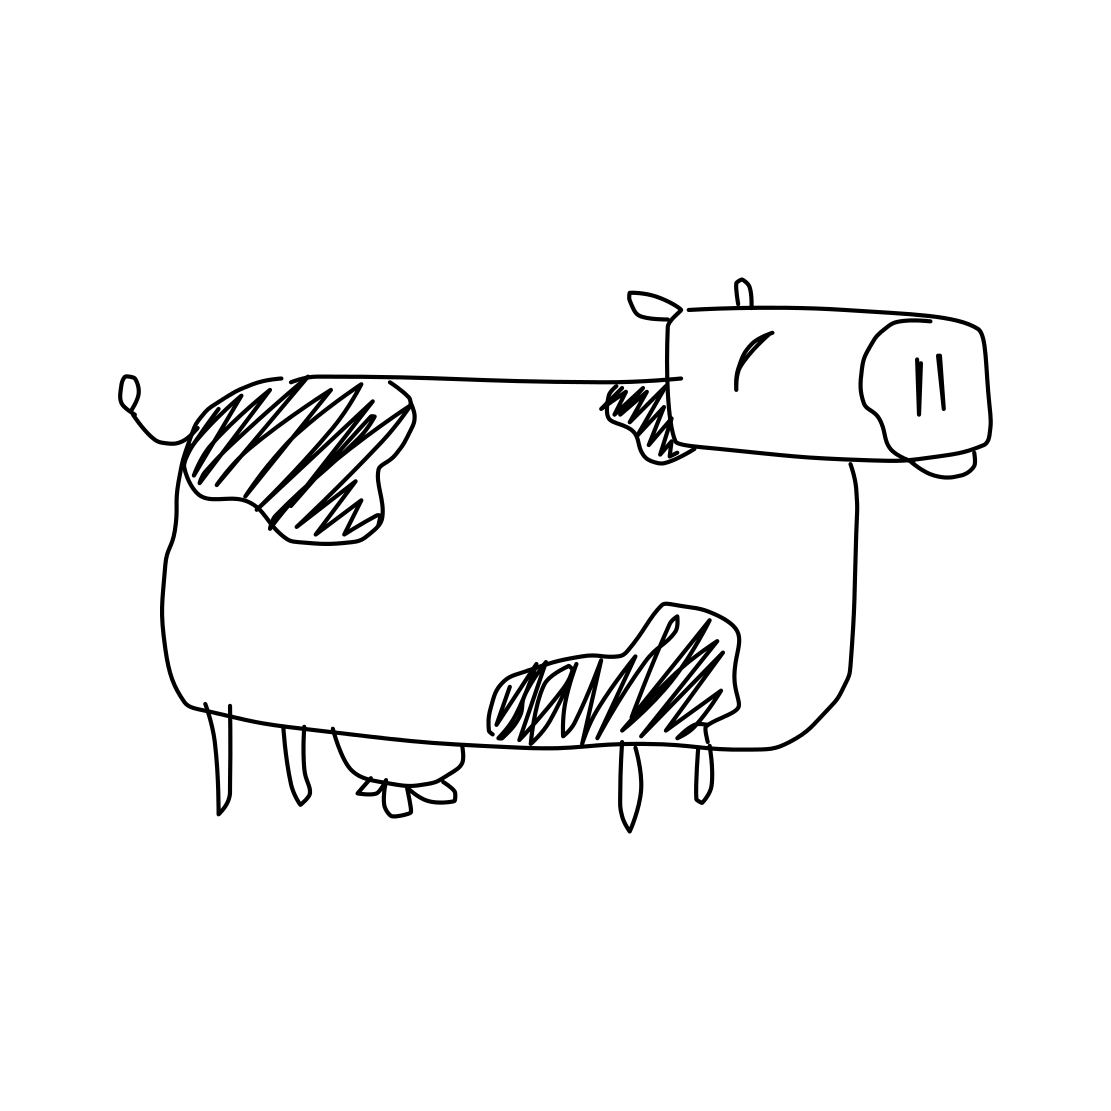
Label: cow